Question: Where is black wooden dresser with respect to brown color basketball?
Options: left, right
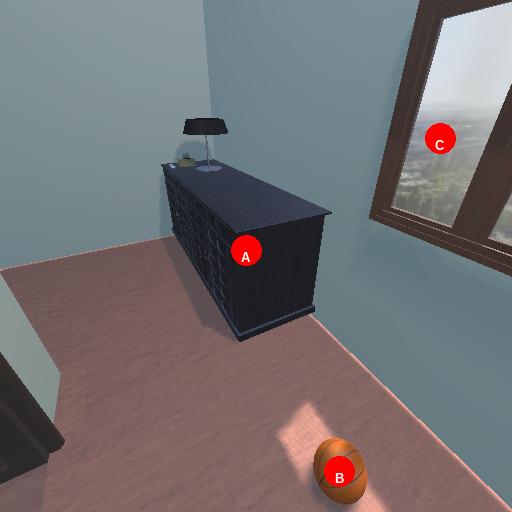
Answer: left